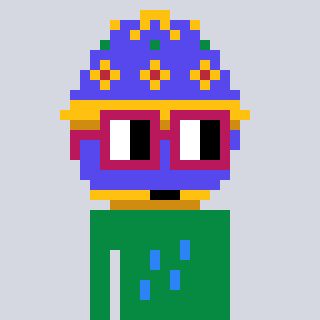
a pixel art character with square dark red glasses, a faberge-shaped head and a green-colored body on a cool background